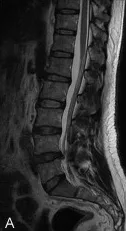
Sagittal MRI scan.
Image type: radiology (mri)